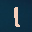
Label: 1